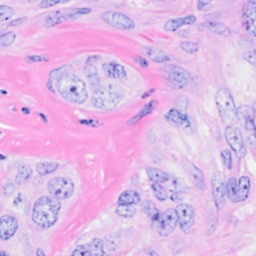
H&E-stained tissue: Breast